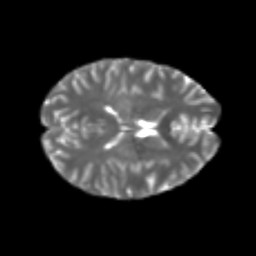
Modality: T2w
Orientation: axial
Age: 21
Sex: female
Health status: healthy
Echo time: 0.074 s